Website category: movie
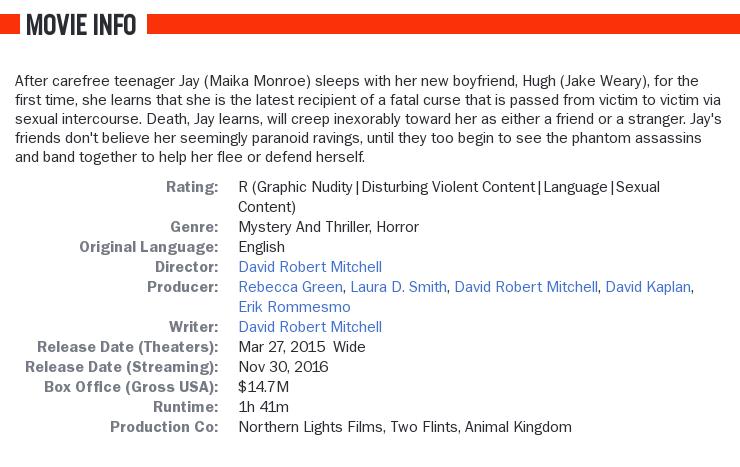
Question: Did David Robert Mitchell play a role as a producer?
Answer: no

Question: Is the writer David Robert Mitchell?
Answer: yes

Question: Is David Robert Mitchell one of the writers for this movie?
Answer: yes

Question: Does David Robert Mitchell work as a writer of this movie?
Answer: yes

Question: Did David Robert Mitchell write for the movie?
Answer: yes

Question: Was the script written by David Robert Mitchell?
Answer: yes

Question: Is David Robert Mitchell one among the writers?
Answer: yes

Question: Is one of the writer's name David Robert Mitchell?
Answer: yes

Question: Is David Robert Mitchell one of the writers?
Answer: yes

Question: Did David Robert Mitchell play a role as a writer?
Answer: yes

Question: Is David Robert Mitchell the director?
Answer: no

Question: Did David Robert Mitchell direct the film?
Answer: no

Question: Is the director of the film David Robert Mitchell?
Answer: no

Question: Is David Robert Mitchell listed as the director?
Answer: no

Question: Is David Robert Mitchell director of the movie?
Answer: no

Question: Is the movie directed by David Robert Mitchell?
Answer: no

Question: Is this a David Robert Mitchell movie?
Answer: no

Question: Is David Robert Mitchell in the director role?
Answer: no

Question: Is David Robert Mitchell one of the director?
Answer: no

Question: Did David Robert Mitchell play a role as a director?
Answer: no